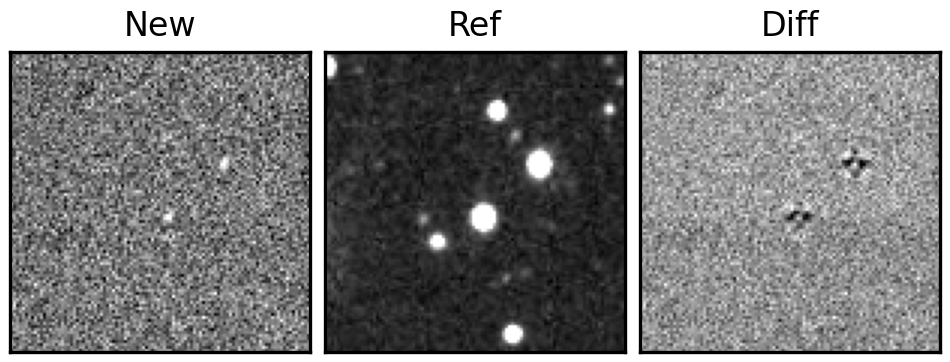
Label: bogus